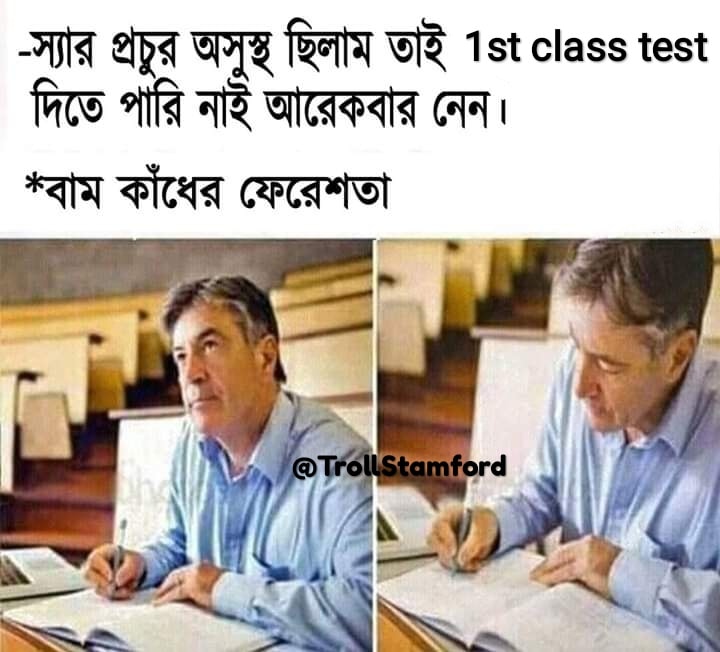
Caption: - স্যার প্রচুর অসুস্থ ছিলাম তাই   1st class test  দিতে পারি নাই আরেকবার নেন ।    * বাম কাধের ফেরেশতা
Label: non-hate